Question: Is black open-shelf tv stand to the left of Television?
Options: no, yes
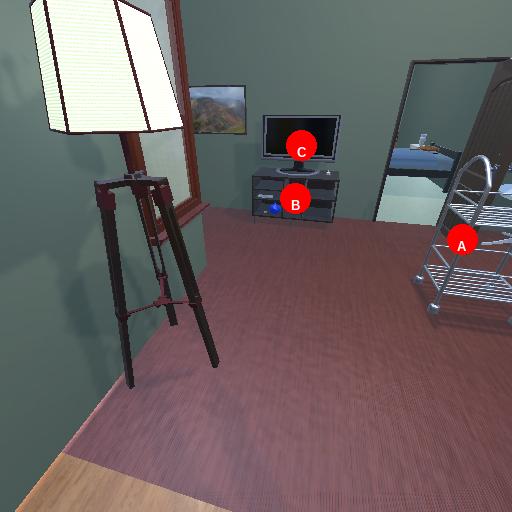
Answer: no